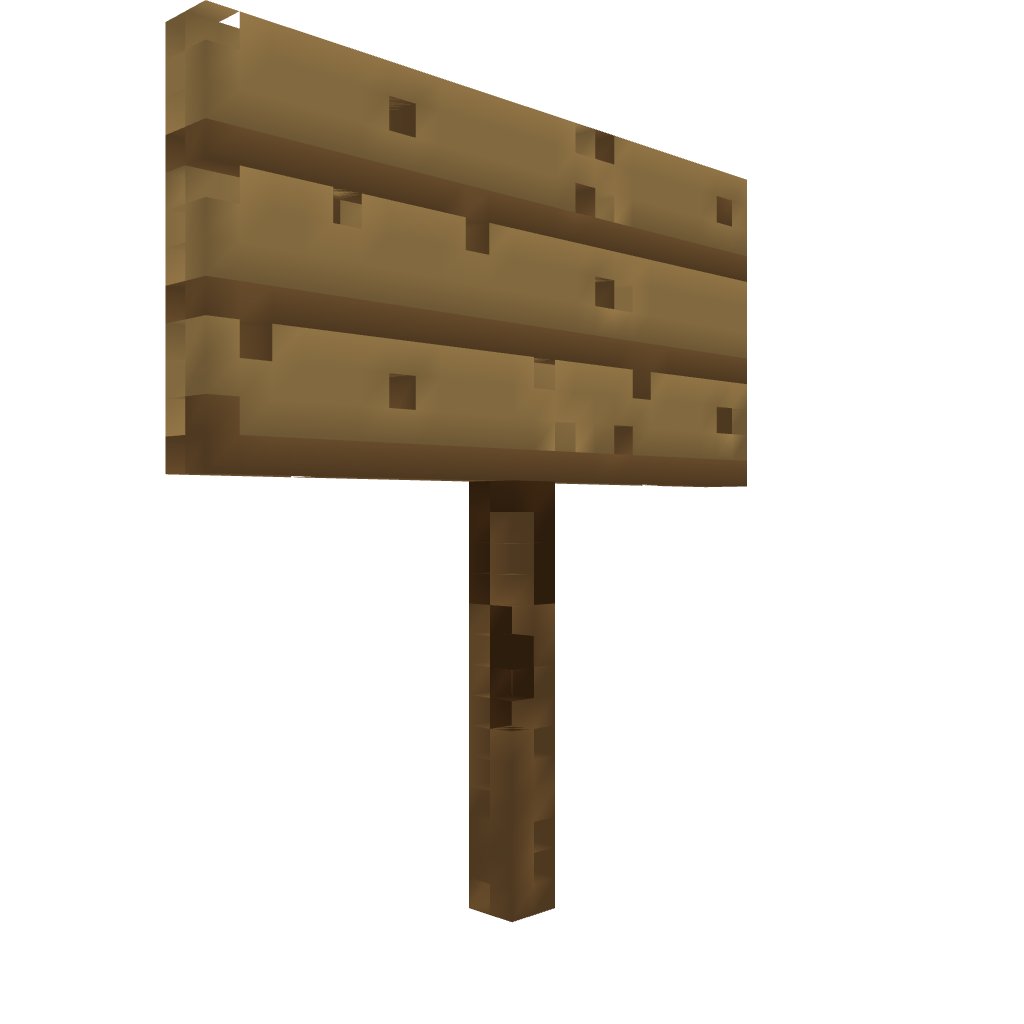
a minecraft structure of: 3D Lol Sign